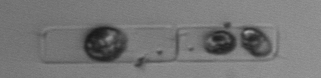
Label: Guinardia_delicatula_TAG_internal_parasite